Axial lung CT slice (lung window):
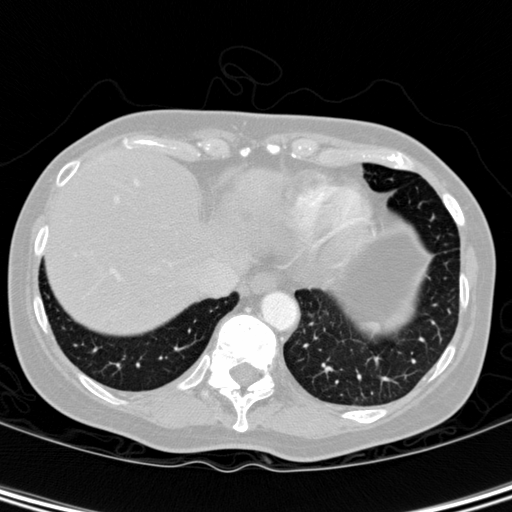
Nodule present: no